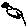
Label: bird